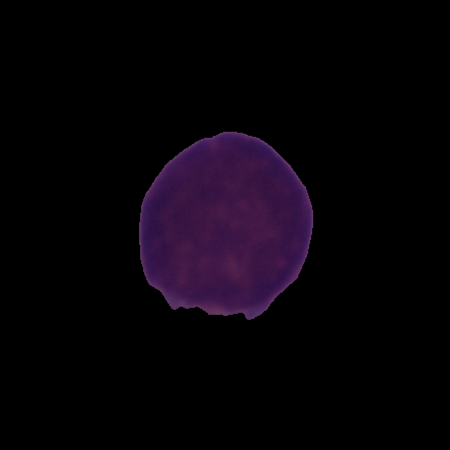
Label: cancer